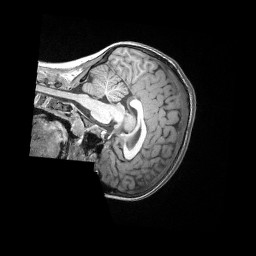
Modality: T1w
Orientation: sagittal
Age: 10
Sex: female
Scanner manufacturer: siemens
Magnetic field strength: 3 T
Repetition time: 2.4 s
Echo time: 0.00312 s